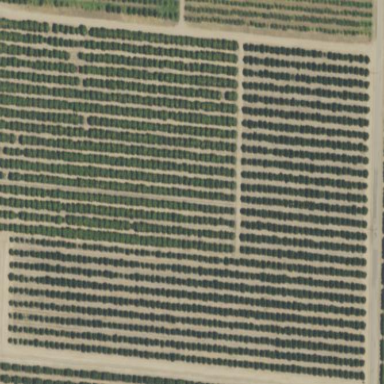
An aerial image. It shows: Orange orchard with beautiful orange trees.